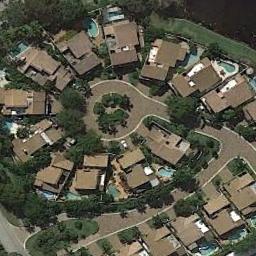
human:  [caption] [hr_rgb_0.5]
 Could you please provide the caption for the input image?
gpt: There are many roads and neatly arranged houses and trees and large lawns in densely populated areas .

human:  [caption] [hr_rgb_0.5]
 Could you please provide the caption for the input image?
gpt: The dense residential is on the grass next to the lake and some trees .

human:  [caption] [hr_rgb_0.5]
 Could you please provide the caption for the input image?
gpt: A dense residential area has lots of trees and medium residences of the same style .

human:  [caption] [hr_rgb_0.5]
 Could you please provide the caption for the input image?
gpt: The houses are very dense .

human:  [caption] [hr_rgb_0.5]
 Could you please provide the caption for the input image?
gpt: There are many brown buildings arranged neatly on dense residential area .